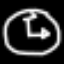
Label: clock